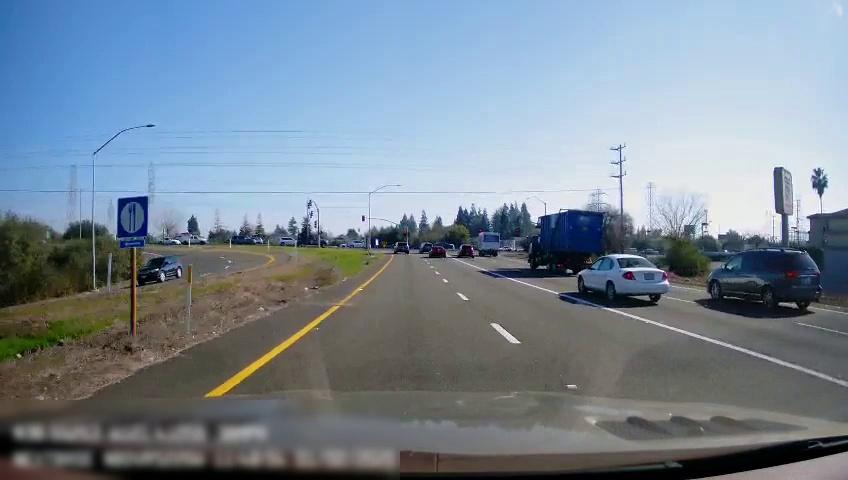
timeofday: Day
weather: Sunny
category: Drivable Space
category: Drivable Space
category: Vehicles | Car
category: Vehicles | SUV
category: Vehicles | SUV
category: Vehicles | Truck
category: Vehicles | Truck
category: Vehicles | Car
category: Vehicles | SUV
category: Vehicles | SUV
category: Vehicles | SUV
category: Vehicles | Truck
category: Vehicles | Truck
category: Vehicles | SUV
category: Vehicles | Car
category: Vehicles | SUV
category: Vehicles | Truck
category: Lanes | Current Lane
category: Lanes | Alternate Lane
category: Lanes | Current Lane
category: Lanes | Alternate Lane
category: Lanes | Alternate Lane
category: Lanes | Opposite Lane
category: Lanes | Opposite Lane
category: Traffic | Lights